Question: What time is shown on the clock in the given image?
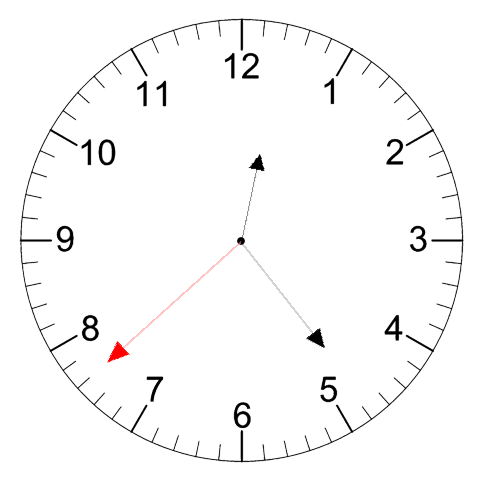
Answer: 12:23:38